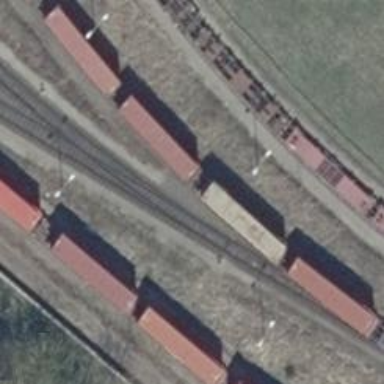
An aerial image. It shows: Rail spur service.